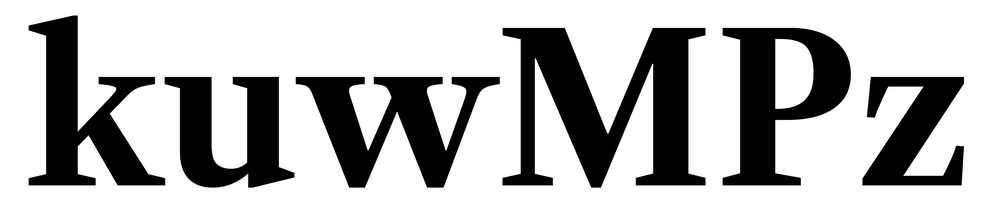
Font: LibreCaslonText_Bold